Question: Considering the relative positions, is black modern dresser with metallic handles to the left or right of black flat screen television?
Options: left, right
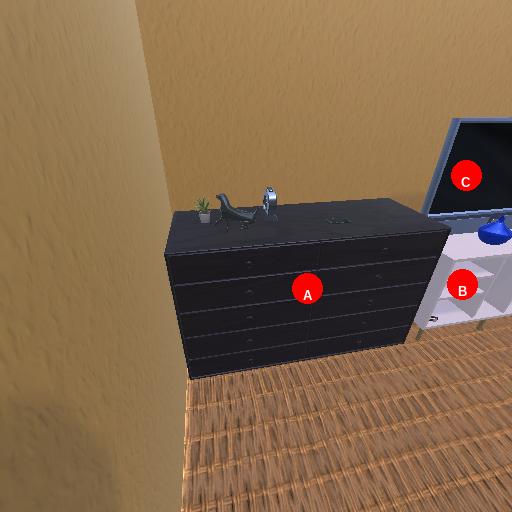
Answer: left